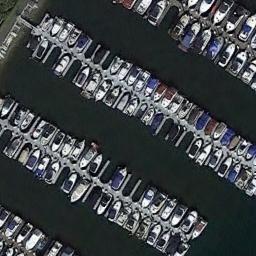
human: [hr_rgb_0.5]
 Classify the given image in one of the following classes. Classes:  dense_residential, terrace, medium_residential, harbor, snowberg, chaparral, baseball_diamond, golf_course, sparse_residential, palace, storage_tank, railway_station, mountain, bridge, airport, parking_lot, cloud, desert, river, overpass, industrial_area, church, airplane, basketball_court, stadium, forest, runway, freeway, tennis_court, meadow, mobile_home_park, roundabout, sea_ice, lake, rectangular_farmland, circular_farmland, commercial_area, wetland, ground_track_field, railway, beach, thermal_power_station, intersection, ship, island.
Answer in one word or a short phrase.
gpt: harbor